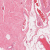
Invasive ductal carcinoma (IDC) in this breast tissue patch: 0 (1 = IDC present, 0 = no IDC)